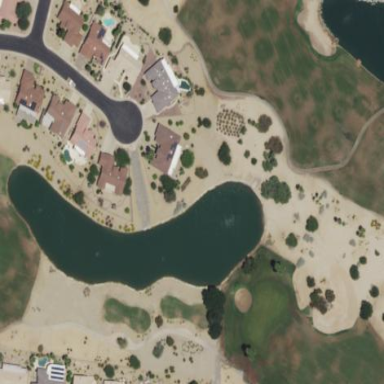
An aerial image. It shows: Water hazard on golf course. The hazard is natural water feature.